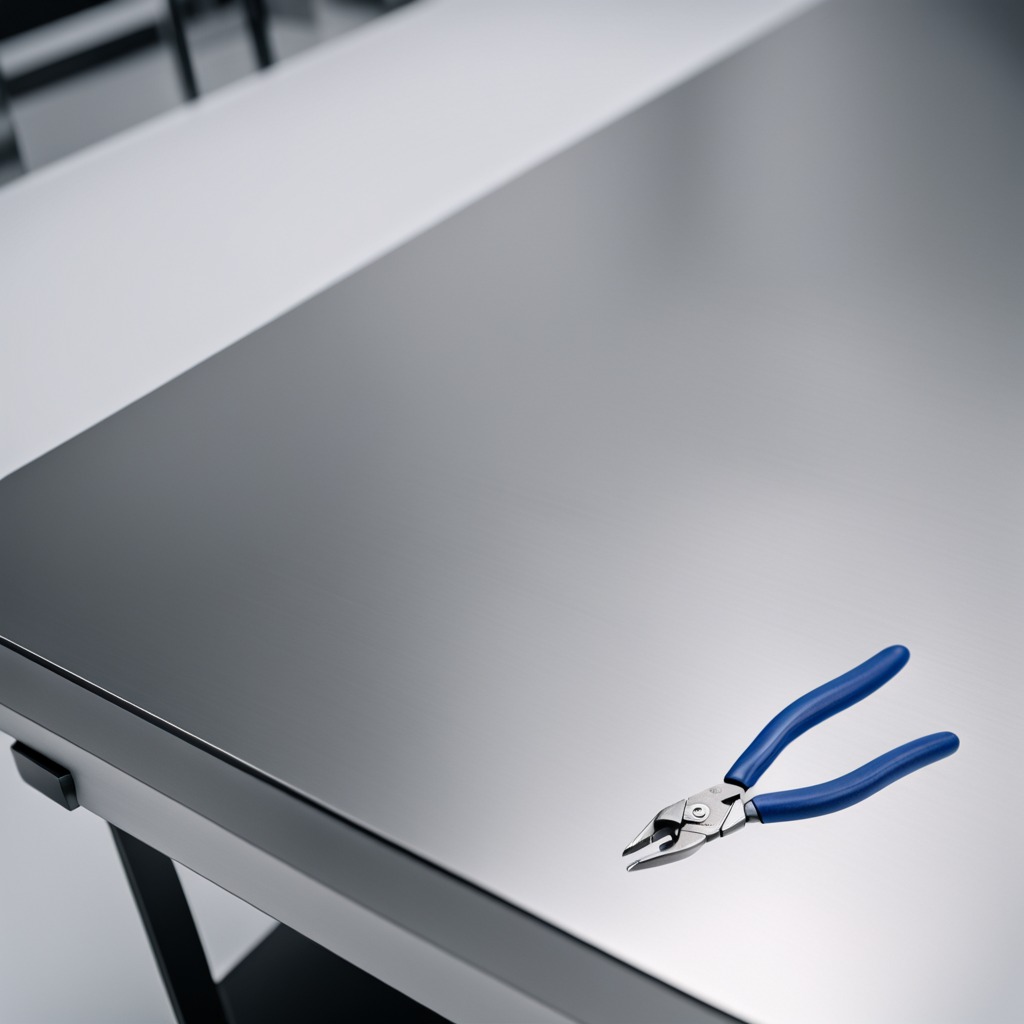
A plier is lying on the stainless steel table.